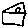
Label: house